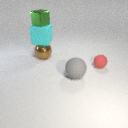
small red rubber sphere to the right of large brown metal sphere